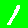
Digit: 1